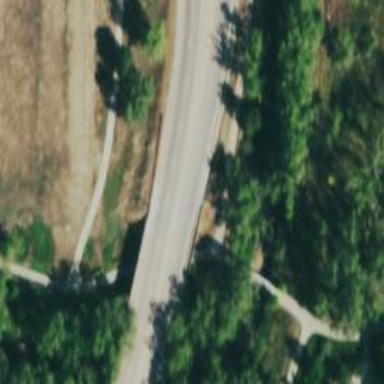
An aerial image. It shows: Secondary road crossing bridge.